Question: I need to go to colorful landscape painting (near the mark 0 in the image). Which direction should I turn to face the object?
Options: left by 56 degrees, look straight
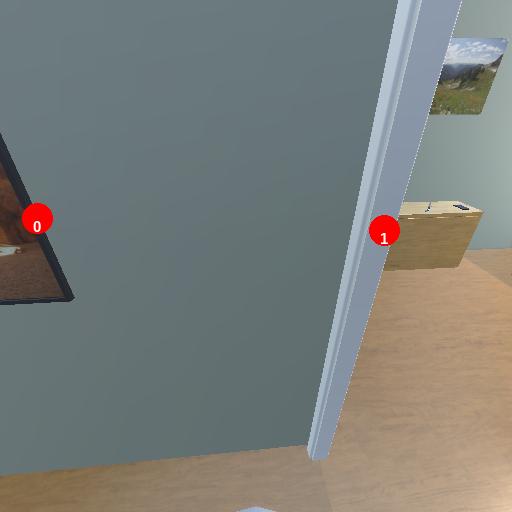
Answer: left by 56 degrees